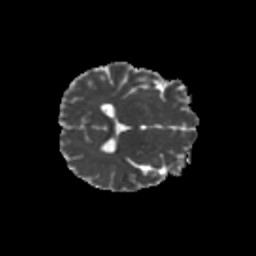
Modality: MD
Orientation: axial
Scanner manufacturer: siemens
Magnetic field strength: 3 T
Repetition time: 9.2 s
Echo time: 0.084 s